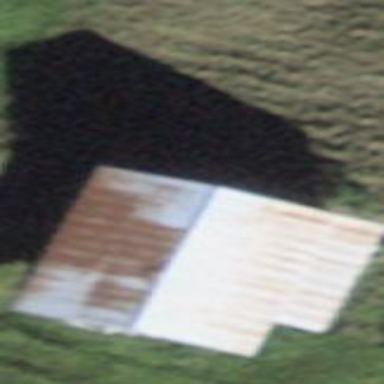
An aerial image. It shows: Cabin is depicted in the image.